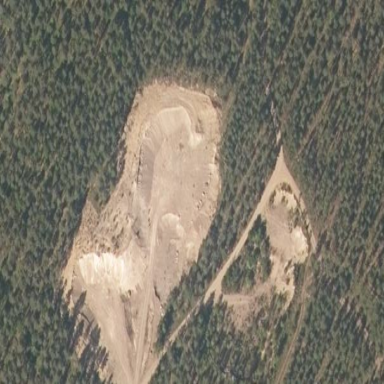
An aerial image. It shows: Quarry extracting sand as natural resource.